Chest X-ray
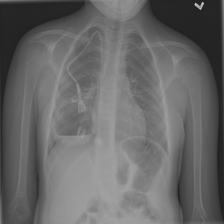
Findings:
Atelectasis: negative
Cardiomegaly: negative
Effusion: negative
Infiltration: positive
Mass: negative
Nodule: negative
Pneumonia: negative
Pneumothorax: negative
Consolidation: negative
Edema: negative
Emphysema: negative
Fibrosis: negative
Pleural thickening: negative
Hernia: negative